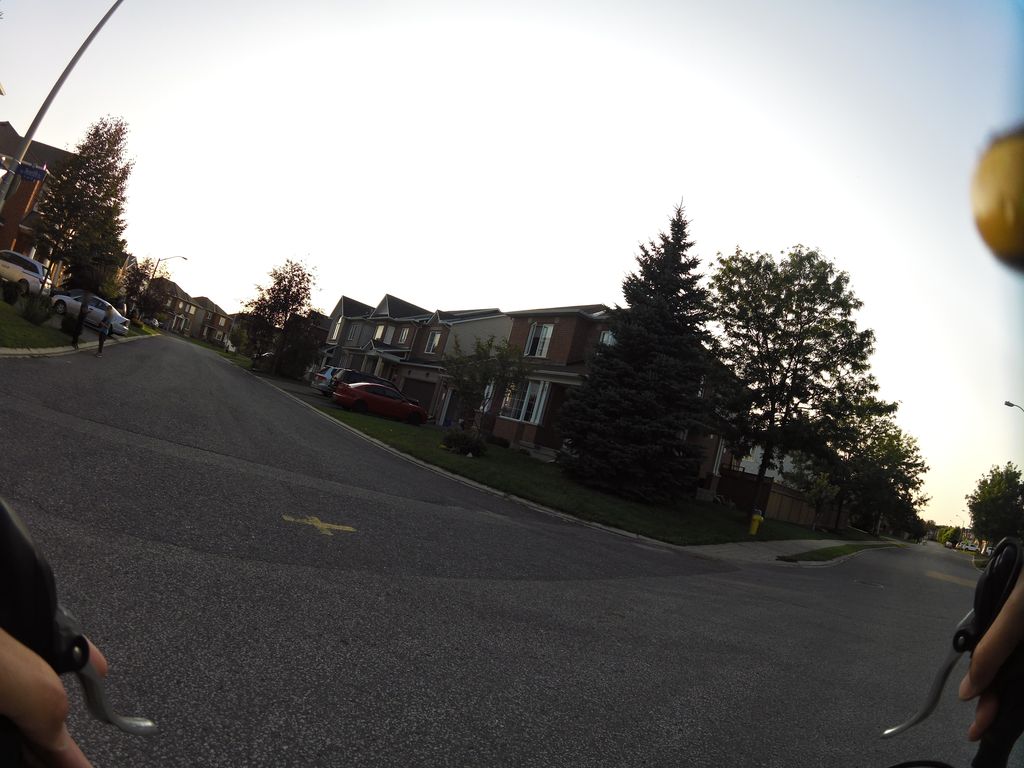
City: ottawa-gatineau